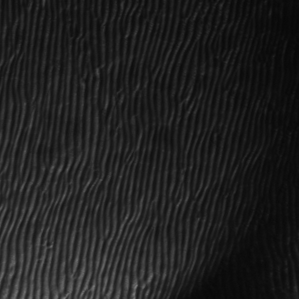
Label: frost